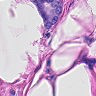
Metastatic tissue present: yes